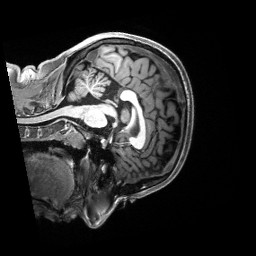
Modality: T1w
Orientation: sagittal
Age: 22
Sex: female
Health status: healthy
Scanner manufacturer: siemens
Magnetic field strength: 3 T
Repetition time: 2.5 s
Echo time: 0.00222 s